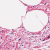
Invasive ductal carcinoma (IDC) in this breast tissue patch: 0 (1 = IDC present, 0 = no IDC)